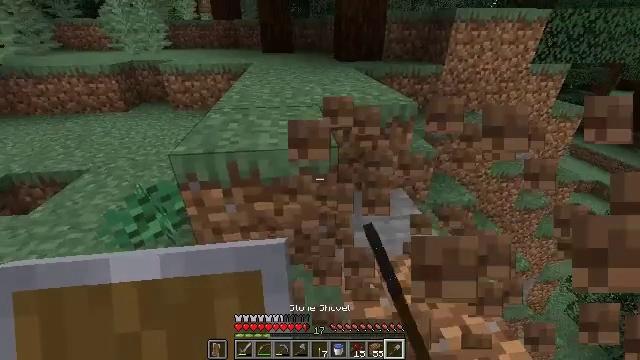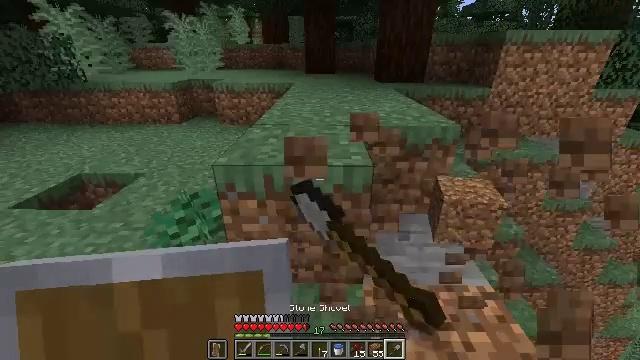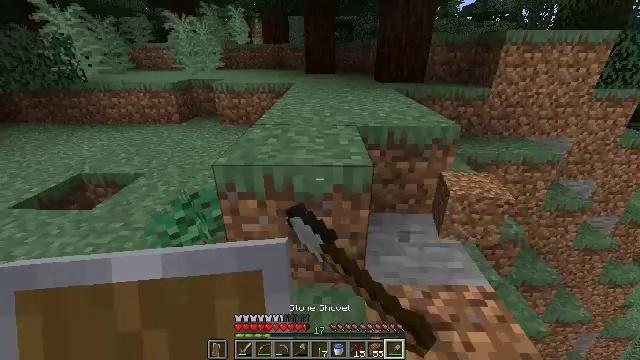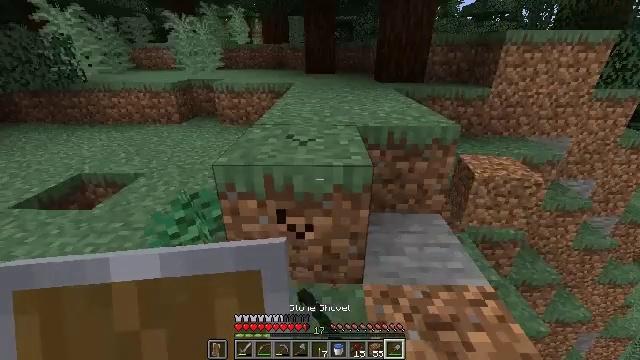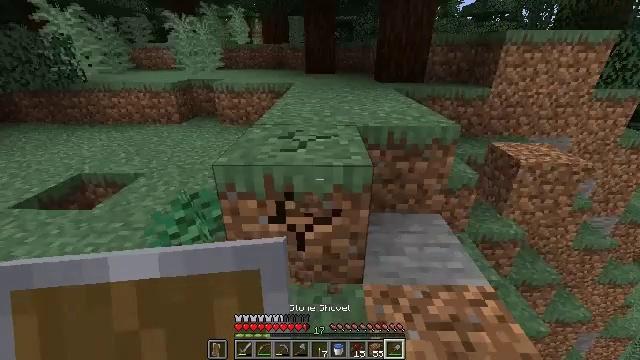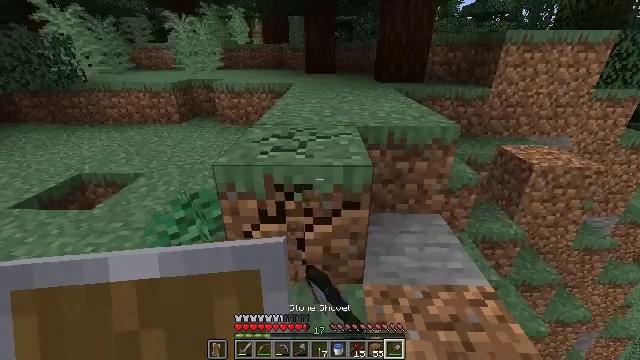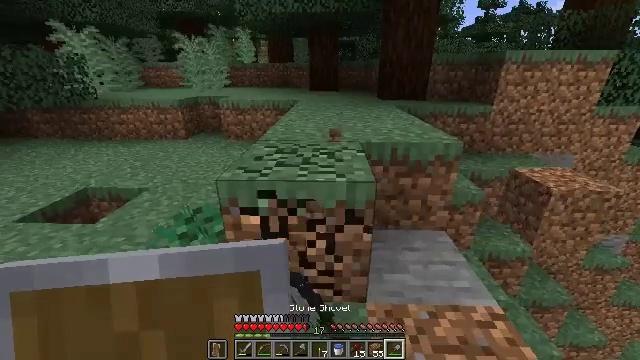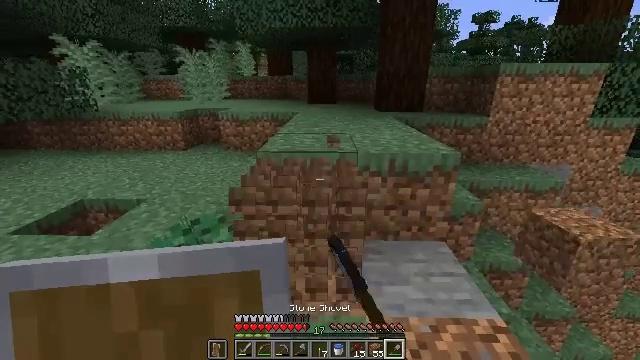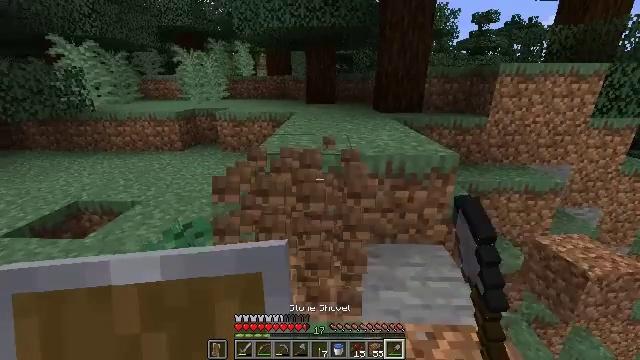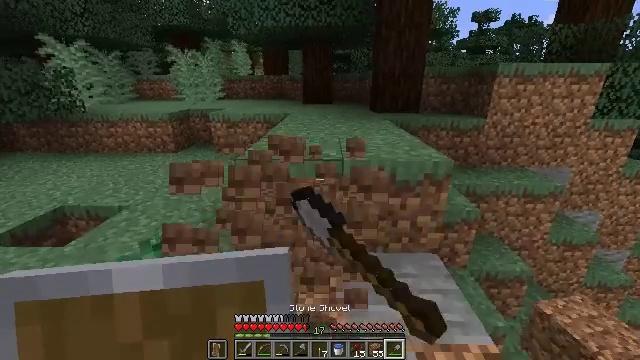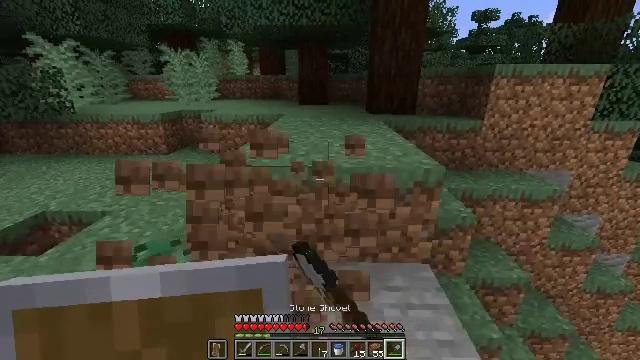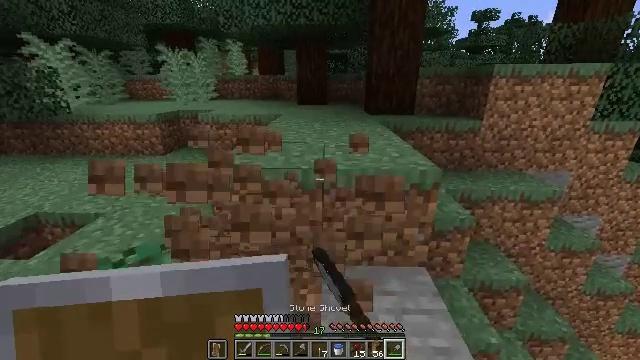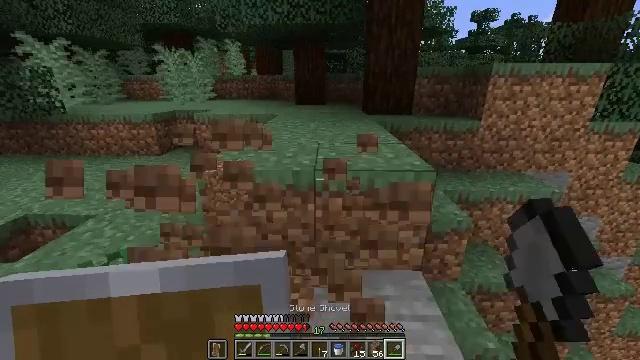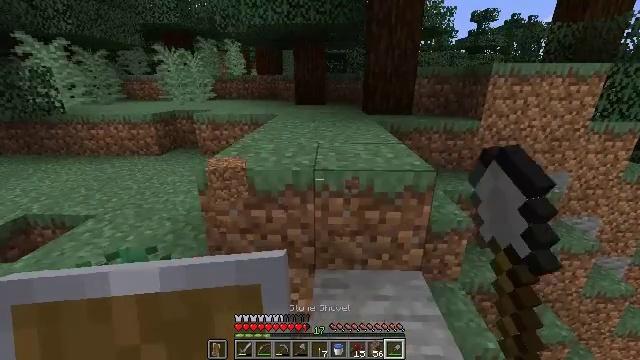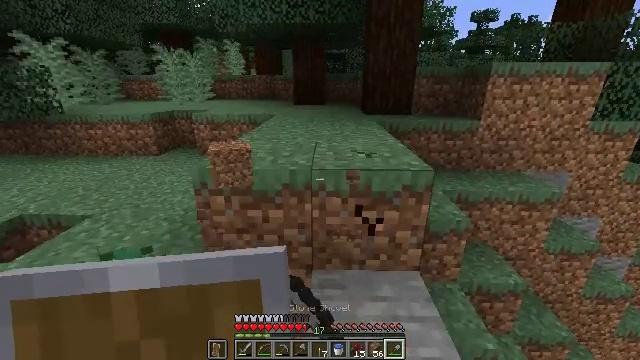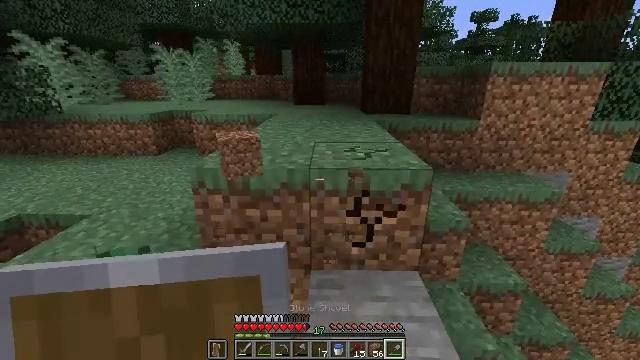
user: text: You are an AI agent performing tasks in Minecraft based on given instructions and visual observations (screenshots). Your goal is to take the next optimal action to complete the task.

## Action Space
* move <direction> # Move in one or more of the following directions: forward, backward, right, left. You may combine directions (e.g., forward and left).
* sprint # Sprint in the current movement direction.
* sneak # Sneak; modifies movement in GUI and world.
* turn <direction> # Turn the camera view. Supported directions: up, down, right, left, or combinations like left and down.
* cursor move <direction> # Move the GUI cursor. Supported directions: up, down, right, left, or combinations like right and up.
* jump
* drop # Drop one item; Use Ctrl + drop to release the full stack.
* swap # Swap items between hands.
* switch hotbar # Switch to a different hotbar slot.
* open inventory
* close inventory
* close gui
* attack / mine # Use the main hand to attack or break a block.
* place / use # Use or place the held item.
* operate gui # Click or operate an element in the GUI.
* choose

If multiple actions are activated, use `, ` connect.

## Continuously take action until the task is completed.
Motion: motion action
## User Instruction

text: Mine grass block from the ground.
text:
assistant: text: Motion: turn left and up, attack / mine
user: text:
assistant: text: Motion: attack / mine
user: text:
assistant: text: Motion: attack / mine
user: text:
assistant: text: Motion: attack / mine
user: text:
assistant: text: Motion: attack / mine
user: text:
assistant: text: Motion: turn up, attack / mine
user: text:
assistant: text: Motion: turn up, attack / mine
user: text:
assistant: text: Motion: move forward and move right, attack / mine
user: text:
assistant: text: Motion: move forward and move right, attack / mine
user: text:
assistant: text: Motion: move forward and move right, attack / mine
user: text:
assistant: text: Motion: attack / mine
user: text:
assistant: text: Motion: attack / mine
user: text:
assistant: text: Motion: attack / mine
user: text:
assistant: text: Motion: attack / mine
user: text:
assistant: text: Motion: attack / mine
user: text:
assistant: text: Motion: attack / mine
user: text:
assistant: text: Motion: attack / mine
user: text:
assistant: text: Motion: attack / mine
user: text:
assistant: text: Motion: attack / mine
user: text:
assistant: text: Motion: turn left, attack / mine
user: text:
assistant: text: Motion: move forward, turn left and up, attack / mine
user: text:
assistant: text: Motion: move forward, attack / mine
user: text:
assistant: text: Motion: move forward, attack / mine
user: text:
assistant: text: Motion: attack / mine
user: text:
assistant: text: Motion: attack / mine
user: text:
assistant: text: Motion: attack / mine
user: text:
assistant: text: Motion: attack / mine
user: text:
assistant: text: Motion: attack / mine
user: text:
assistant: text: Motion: attack / mine
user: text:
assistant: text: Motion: attack / mine